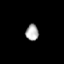
Tissue: prostate
Cell type: Fibroblasts
Senescence score: 0.6864
Nuclear area (px): 200
Mean DAPI intensity: 175.855